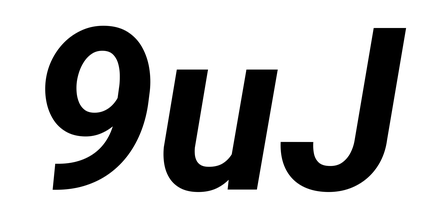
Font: Roboto-Italic_Bold_Italic